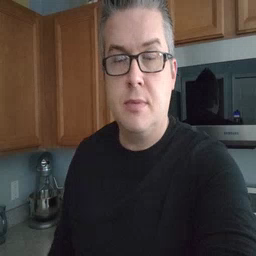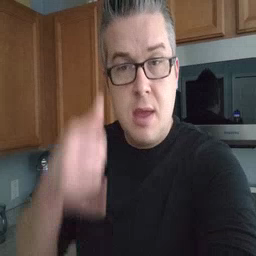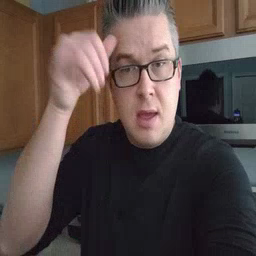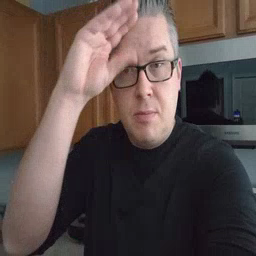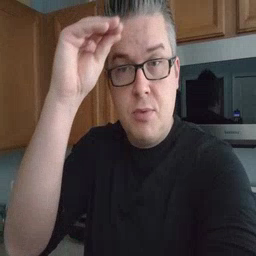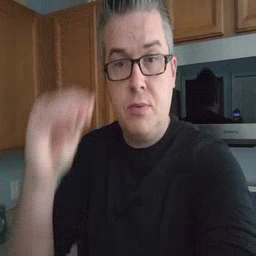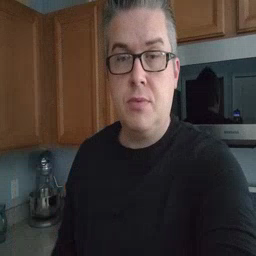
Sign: cowboy